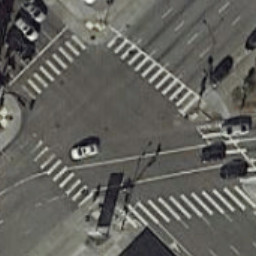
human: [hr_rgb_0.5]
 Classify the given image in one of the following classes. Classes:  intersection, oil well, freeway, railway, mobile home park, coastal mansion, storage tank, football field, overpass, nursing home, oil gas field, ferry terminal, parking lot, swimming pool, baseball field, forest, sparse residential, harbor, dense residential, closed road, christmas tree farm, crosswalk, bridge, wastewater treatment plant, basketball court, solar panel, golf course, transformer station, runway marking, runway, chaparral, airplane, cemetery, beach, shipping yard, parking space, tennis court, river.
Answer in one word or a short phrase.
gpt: crosswalk